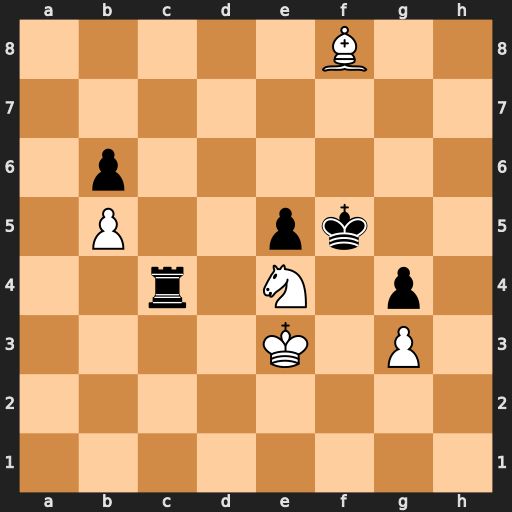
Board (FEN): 5B2/8/1p6/1P2pk2/2r1N1p1/4K1P1/8/8
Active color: w
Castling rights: -
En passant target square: -
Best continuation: Nd6+ Kg6 Nxc4